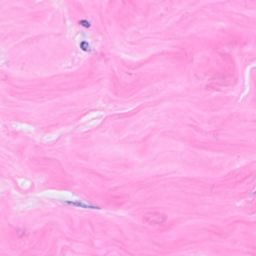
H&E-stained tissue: Breast